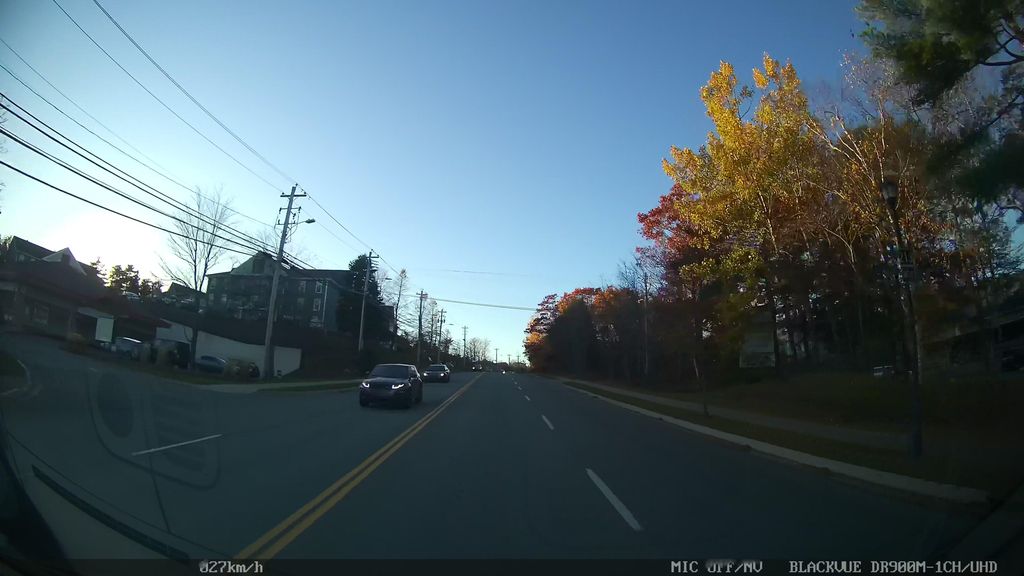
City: halifax